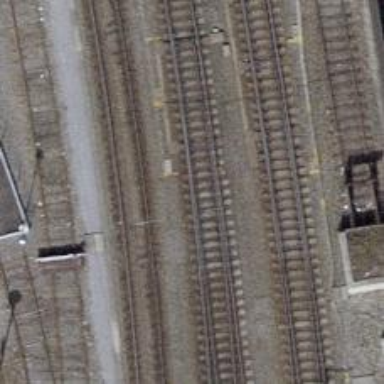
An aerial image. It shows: Single-track railway with electrified contact lines.